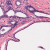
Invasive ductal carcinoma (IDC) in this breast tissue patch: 0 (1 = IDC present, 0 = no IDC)